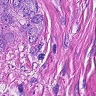
Metastatic tissue present: yes